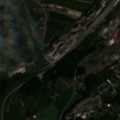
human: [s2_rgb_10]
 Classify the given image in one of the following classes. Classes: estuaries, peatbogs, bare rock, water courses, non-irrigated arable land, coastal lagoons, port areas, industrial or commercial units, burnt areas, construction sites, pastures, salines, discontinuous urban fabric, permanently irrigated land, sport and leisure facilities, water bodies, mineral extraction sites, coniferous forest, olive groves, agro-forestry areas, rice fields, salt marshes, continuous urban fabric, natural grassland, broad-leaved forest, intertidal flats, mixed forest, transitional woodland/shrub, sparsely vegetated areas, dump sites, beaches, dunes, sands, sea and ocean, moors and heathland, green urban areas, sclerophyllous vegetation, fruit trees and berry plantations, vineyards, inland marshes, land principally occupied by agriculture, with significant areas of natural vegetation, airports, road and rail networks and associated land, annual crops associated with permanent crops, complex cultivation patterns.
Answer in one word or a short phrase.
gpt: discontinuous urban fabric, industrial or commercial units, road and rail networks and associated land, non-irrigated arable land, pastures, broad-leaved forest, mixed forest